Field crop: tomato
Growth stage: 1
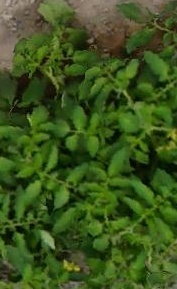
Species: tomato